Question: Ok so I'v added the two like and plusOne buttons to my website and after that they just wont stay aligned no matter what I try.
I've tried adding some CSS code or something or anythnig but they just don't want to stay together. Sorry i have no code to give because it's all standard but i will give a screenshoot for you to see my problem.

EDIT:
Here's the code...
'''
<div id="social-holder">
<div class="fb-like" data-href="http://www.nslife.rs/profile.php?id=<?php echo $article_data_profile['id'];?>" data-layout="button_count" data-action="like" data-show-faces="true" data-share="false"></div>
<div style="margin-left: 10px;" class="fb-share-button" data-href="http://www.naslife.rs/profile.php?id=<?php echo $article_data_profile['id']; ?>"data-type="button_count"></div>
<!-- Place this tag where you want the +1 button to render. -->
<div class="g-plusone" data-href="http://www.nslife.rs/profile.php?id=<?php echo $article_data_profile['id']; ?>">
</div>
</div>
'''
And here's the CSS:
'''
#social-holder{
background-color: #F7F7F7;
box-shadow: 0px 0px 10px rgba(0,0,0,0.5);
padding-right: 10px;
padding-left: 10px;
margin-bottom: 10px;
vertical-align: middle;
height: 30px;
}
'''
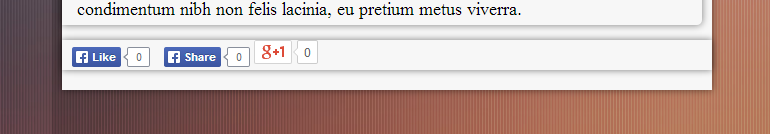
Answer: Check <URL>
### HTML Code
'''
<div class="facebook_share">
<div id="fb-root"></div>
<div class="fb-share-button" data-type="button_count"></div>
<script>(function(d, s, id) {
var js, fjs = d.getElementsByTagName(s)[0];
if (d.getElementById(id)) return;
js = d.createElement(s); js.id = id;
js.src = "//connect.facebook.net/en_US/all.js#xfbml=1&appId=556409774418683";
fjs.parentNode.insertBefore(js, fjs);
}(document, 'script', 'facebook-jssdk'));</script>
</div>
<div class="twitter_share">
<a href="https://twitter.com/share" class="twitter-share-button" data-via="way2tutorial" data-related="way2tutorial">Tweet</a>
<script>!function(d,s,id){var js,fjs=d.getElementsByTagName(s)[0],p=/^http:/.test(d.location)?'http':'https';if(!d.getElementById(id)){js=d.createElement(s);js.id=id;js.src=p+'://platform.twitter.com/widgets.js';fjs.parentNode.insertBefore(js,fjs);}}(document, 'script', 'twitter-wjs');</script>
</div>
<div class="google_share">
<div class="g-plusone" data-size="medium"></div>
<script type="text/javascript">
(function() {
var po = document.createElement('script'); po.type = 'text/javascript'; po.async = true;
po.src = 'https://apis.google.com/js/platform.js';
var s = document.getElementsByTagName('script')[0]; s.parentNode.insertBefore(po, s);
})();
</script>
</div>
'''
### CSS
'''
div.facebook_share {
float: left;
width: 150px;
height: 40px;
padding: 10px 0 0 0;
/*margin-left: -17px;*/
text-align: center;
}
div.twitter_share {
float: left;
width: 150px;
height: 40px;
padding: 10px 0 0 10px;
margin-left: 20px;
text-align: center;
}
div.google_share {
float: left;
width: 150px;
height: 40px;
padding: 10px 0 0 0px;
margin-left: 20px;
text-align: center;
}
'''